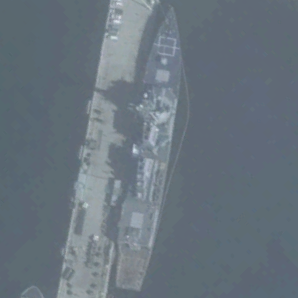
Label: destroyer